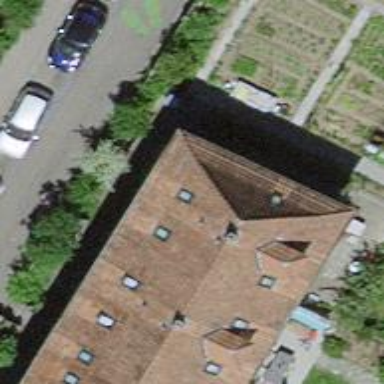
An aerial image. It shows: Residential building with gabled roof made of maroon roof tiles. The roof is oriented across the building.